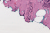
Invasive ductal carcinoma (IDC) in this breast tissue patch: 0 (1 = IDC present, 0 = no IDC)